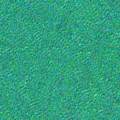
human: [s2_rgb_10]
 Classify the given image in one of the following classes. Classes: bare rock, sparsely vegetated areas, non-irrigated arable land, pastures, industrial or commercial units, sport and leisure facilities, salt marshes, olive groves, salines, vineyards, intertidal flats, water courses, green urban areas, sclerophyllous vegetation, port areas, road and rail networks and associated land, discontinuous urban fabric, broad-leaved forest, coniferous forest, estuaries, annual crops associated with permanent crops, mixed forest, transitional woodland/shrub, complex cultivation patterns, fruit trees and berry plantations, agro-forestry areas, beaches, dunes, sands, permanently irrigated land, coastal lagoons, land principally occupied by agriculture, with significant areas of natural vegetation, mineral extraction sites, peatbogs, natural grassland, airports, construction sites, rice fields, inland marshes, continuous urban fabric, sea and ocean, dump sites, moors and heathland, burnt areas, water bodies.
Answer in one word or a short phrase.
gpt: sea and ocean